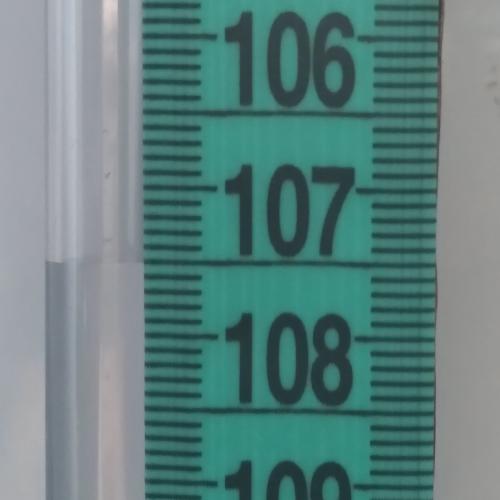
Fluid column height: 107.5 cm